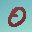
Label: 0